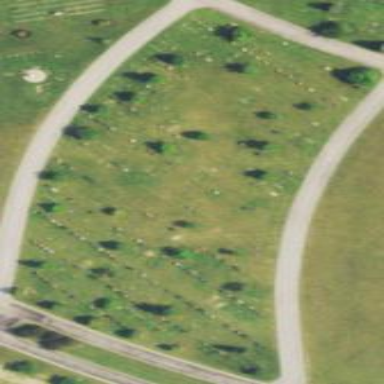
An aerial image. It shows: Cemetery.